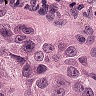
Metastatic tissue present: yes